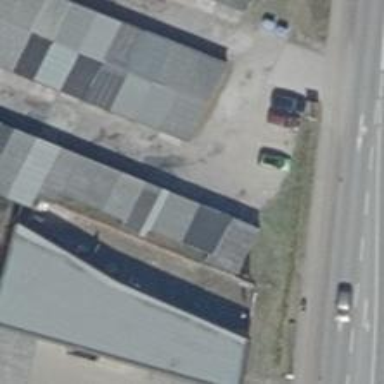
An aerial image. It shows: Commercial building.